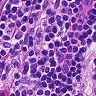
Metastatic tissue present: no